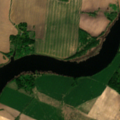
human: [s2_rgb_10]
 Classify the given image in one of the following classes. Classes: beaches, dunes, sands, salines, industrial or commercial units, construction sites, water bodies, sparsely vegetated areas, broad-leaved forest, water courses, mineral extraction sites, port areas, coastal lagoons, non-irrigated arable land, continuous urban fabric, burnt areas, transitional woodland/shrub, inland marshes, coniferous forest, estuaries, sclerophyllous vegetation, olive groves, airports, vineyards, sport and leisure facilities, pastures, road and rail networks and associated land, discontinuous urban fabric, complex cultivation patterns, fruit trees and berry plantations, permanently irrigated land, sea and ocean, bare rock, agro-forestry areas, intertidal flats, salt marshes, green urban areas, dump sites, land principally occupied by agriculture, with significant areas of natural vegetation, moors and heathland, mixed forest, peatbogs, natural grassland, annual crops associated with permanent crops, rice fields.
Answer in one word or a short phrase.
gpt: non-irrigated arable land, water bodies